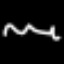
Label: squiggle